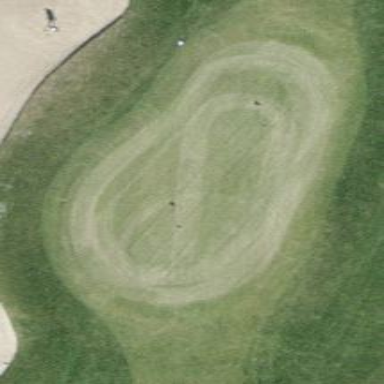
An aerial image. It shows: Picturesque green golfing area with grass land use.